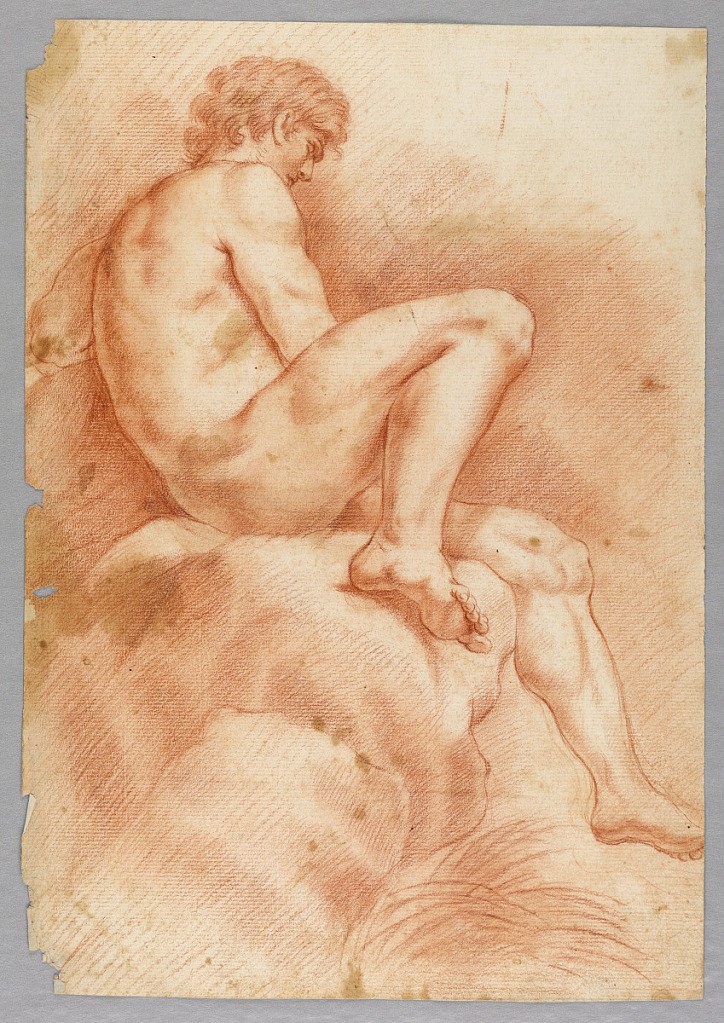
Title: Figural Study
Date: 1700–1750
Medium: Red crayon on paper
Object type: Drawing
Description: Nude male shown in profile facing right, leaning upon a boulder.